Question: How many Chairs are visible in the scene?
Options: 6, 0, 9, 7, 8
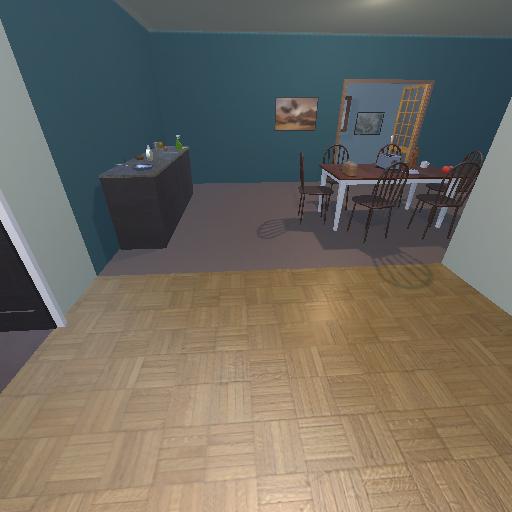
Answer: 6